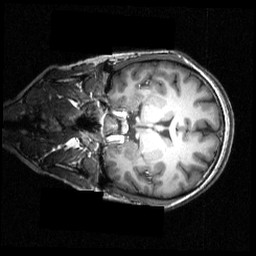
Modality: T1w
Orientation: coronal
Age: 20
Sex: female
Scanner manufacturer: siemens
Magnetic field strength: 3.951 T
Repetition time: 1.5 s
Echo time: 0.00335 s